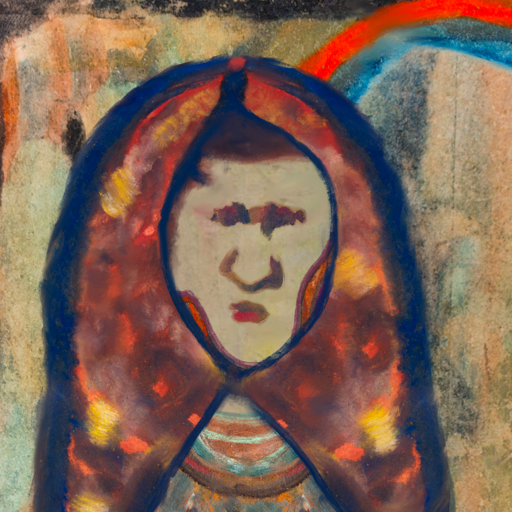
Background: Childish, Head And Neck Front: Hill_Girl, Face Front: In_The_Sun, Bust: Boggyland, Hair Front: Hypocrite, Head Accessory: Mother_And_Son_Mother_Scarf, Second Necklace: Blank, Necklace: Blank, Baby: Blank